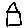
Label: house